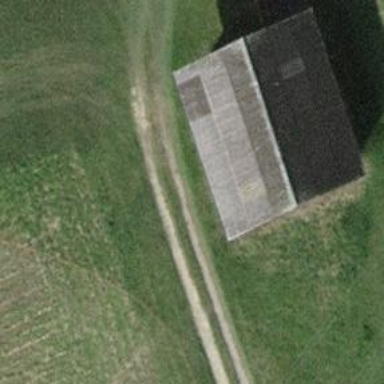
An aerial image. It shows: Shed building.